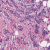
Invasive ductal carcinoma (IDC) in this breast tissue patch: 1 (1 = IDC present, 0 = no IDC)